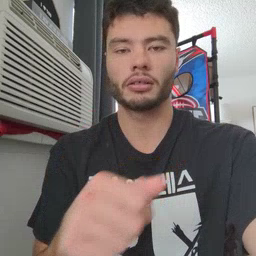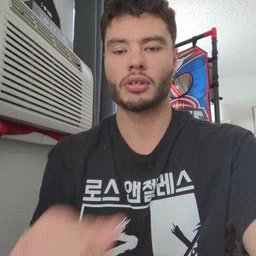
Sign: hide